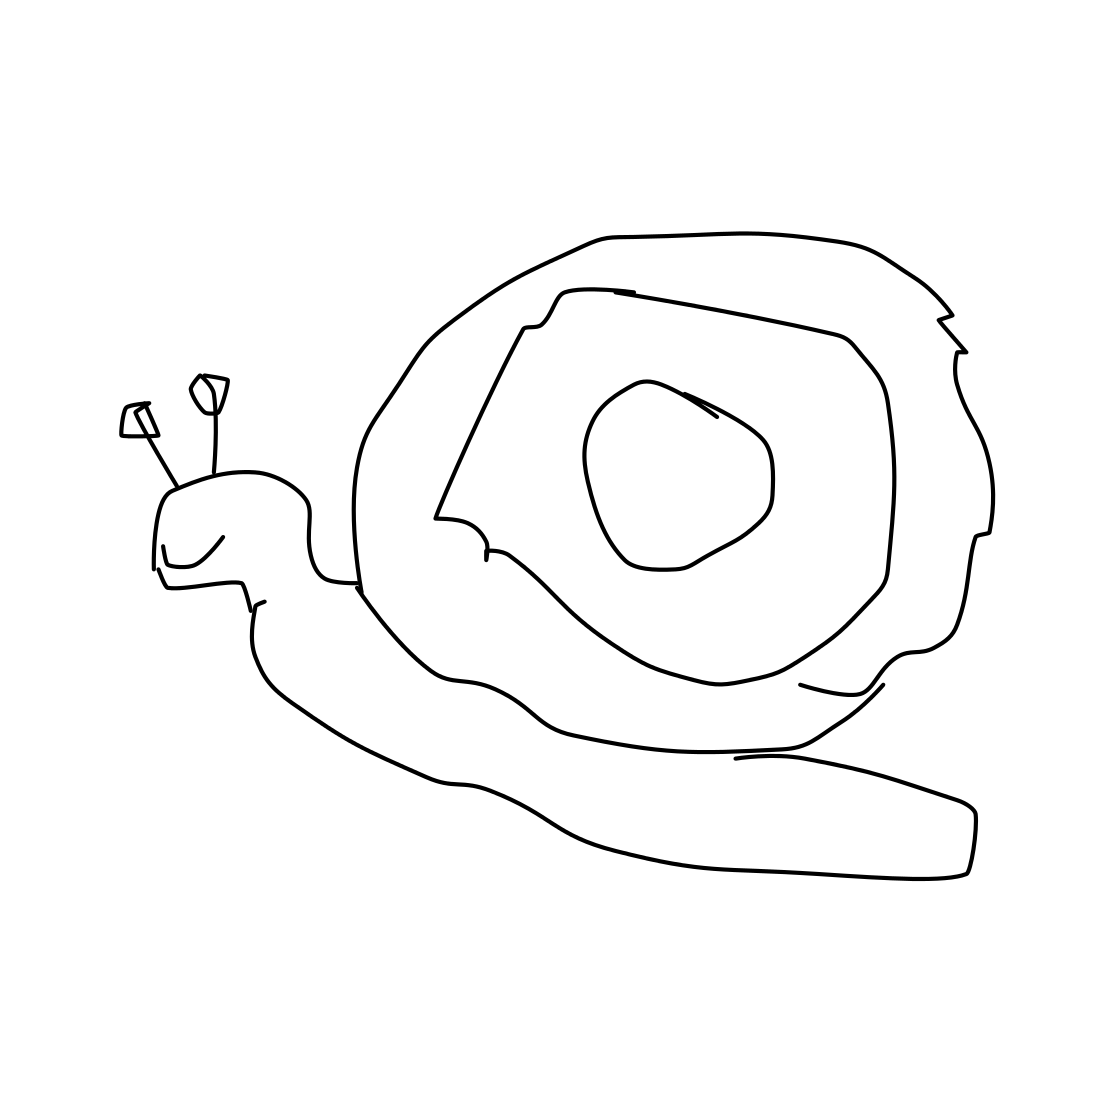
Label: snail